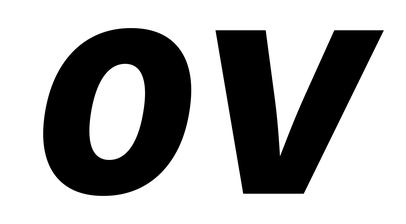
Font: Inter-Italic_Black_Italic